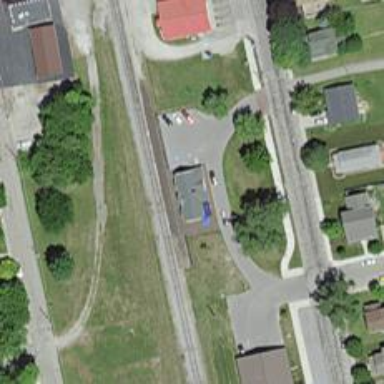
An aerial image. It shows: Historical train station.